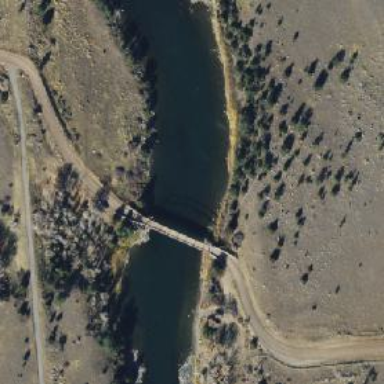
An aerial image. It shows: Unclassified road on bridge.